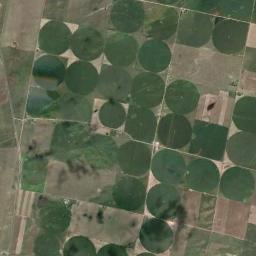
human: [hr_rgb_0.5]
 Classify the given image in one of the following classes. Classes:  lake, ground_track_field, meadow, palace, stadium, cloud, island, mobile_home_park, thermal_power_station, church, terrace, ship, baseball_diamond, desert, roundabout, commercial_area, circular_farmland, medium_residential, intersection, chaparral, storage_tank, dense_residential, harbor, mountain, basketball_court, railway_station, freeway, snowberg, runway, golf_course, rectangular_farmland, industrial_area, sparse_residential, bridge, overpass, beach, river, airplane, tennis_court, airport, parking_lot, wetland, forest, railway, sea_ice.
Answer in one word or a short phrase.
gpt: circular_farmland